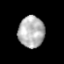
Tissue: prostate
Cell type: T cells
Senescence score: 0.1898
Nuclear area (px): 805
Mean DAPI intensity: 178.168